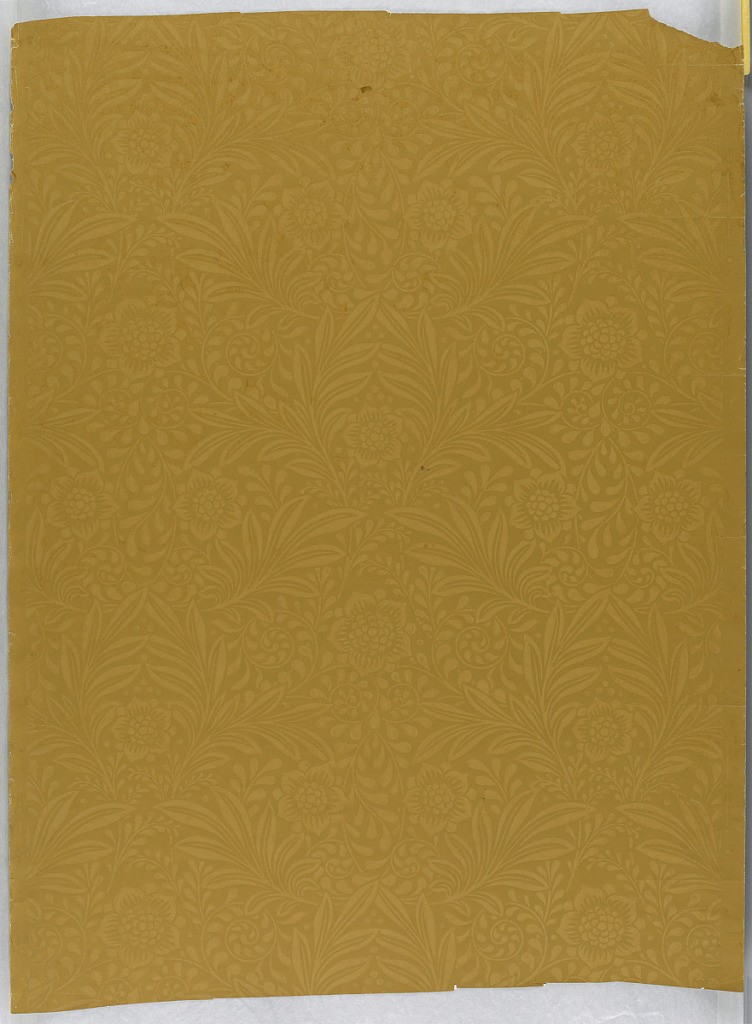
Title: Sidewall
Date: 1880–1900
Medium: Machine-printed
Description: Morris-derivative foliate and floral design. Printed in light brown on medium brown ground, with central vertical axis. Swirling leafy branches and five-petalled blossoms.